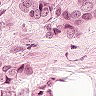
Metastatic tissue present: yes